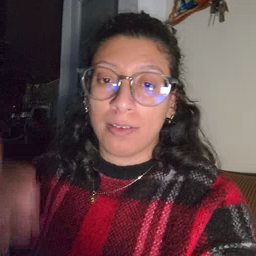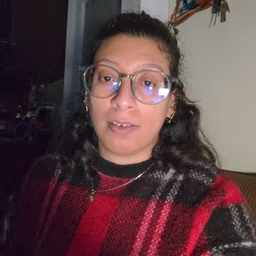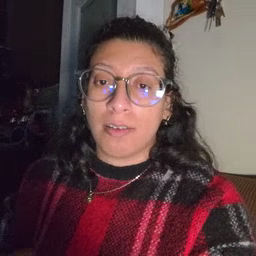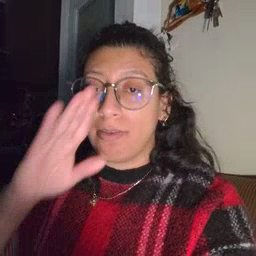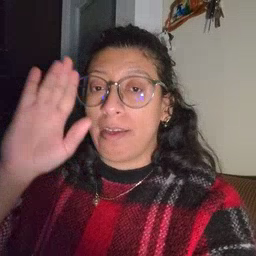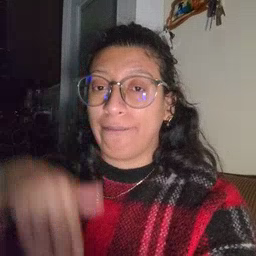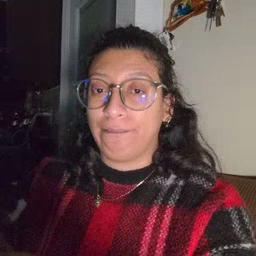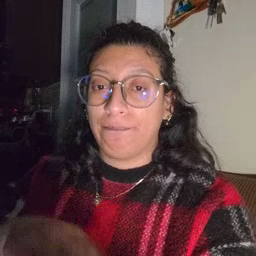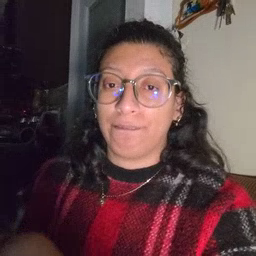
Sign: elephant